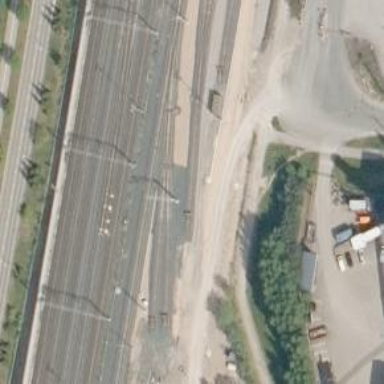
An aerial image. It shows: Wedge is used for the railway derail.